Field crop: maize
Growth stage: 2
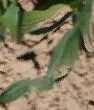
Species: maize